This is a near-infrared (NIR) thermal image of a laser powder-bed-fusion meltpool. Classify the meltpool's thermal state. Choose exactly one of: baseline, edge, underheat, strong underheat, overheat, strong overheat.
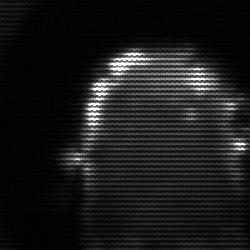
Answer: baseline